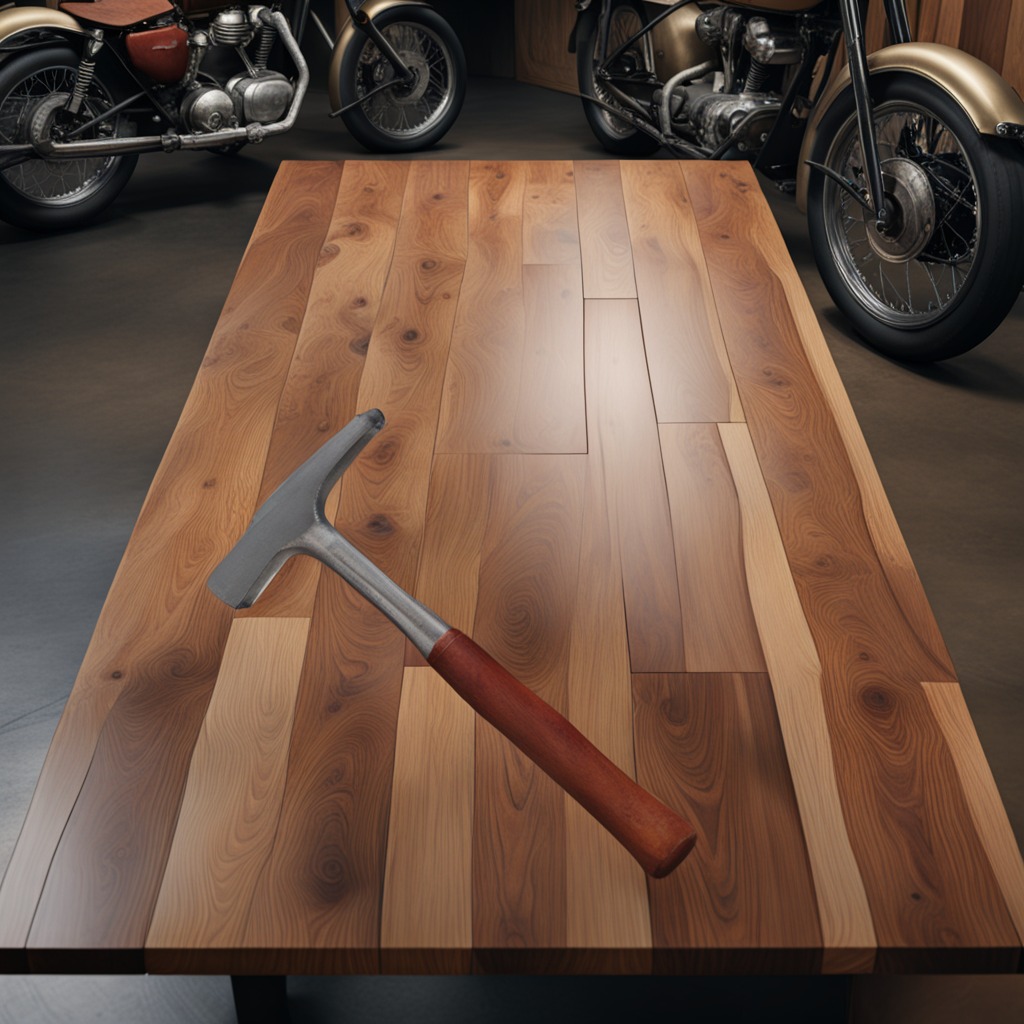
A hammer is lying on the oil-spilled wooden table in a vintage motorcycle garage.